Question: I have set up an ASP.NET MVC Core Project, and while creating the Project I selected the option for Azure AD authentication. I have added two users to the Default Azure AD. One in Directory Role "Global Administrator" and another in Directory role "User". [Refer to the pic below for example of the Global Administrator]

Now, the Authentication works fine. Both of These two uses can log in to the WebApp perfectly. What doesn't work is to use Authorization for separate permissions/views for separate users. In the Home Controller, I am trying to do something like :
'''
if(User.IsInRole('Admin')
return View("HomePageAdmin");
else
return View("NormalHomePage");
'''
However, it doesn't work. For both of the users, it Redirects to the same "NormalHomePage".
What am I missing ?
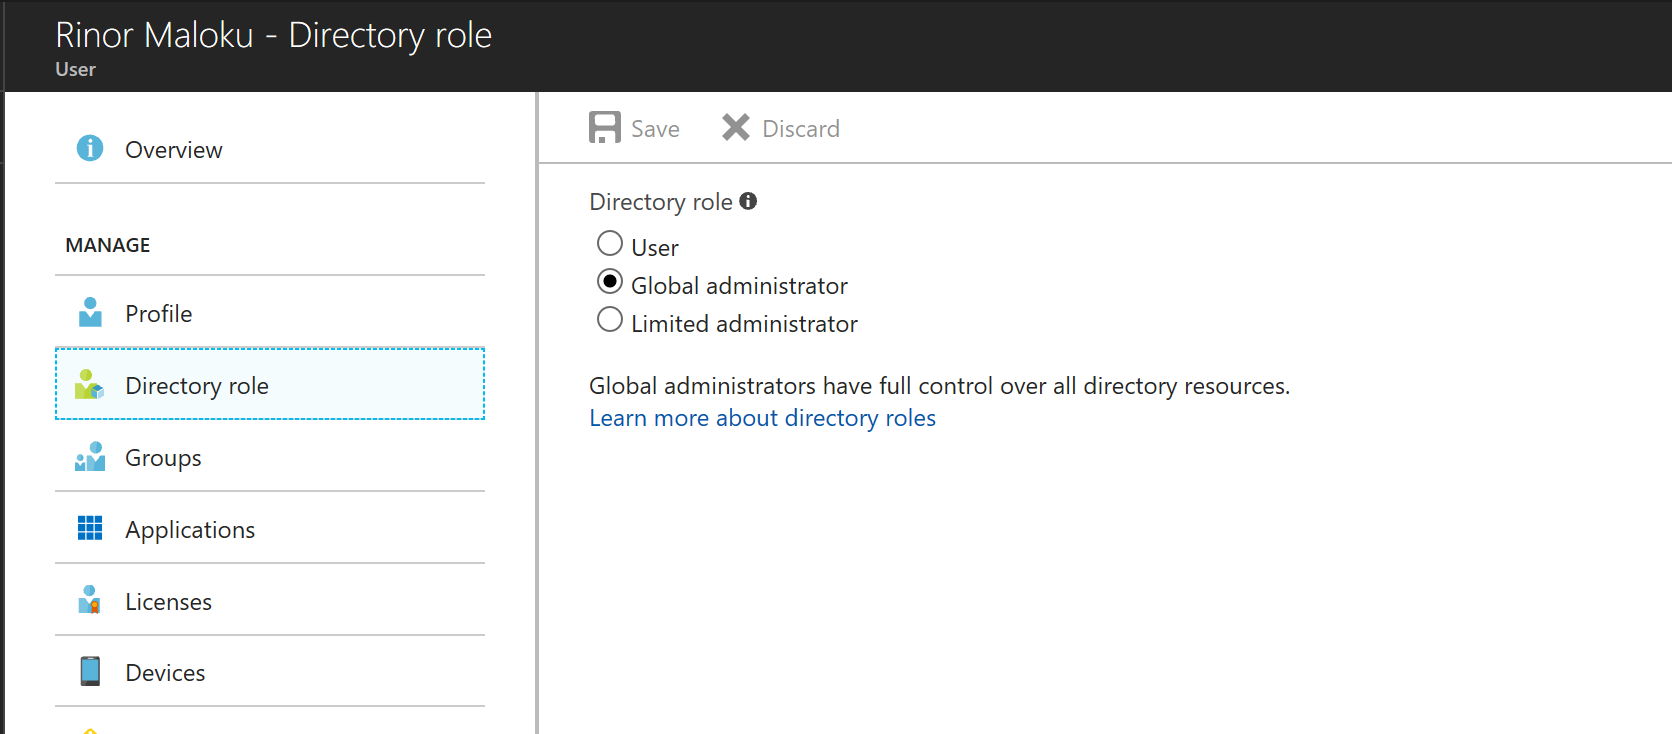
Answer: So, after a lot of looking and searching, the way to implement AuthN via AAD for ASP.NET Core 2.0 turned out to be rather simple.
- - -
--
##
- So, now that we have created the required group (or, groups, as your need may be), updated the WebApp's manifest file from AAD, copied the OBJECTID of the Group, now it's time to simply use that OBJECTID in the Controller. In my case, that's simply done with : - 'public bool CheckIfAdmin() { if (User.Claims.FirstOrDefault(c => c.Type == "groups" && c.Value.Equals("42f51be8-28c4-995d-a69f-f6f42f96a5cd", StringComparison.CurrentCultureIgnoreCase)) != null) return true; else return false; }'- So, here, basically the Claims collection of the User Property is being used to check if it contains the respective groups claim.